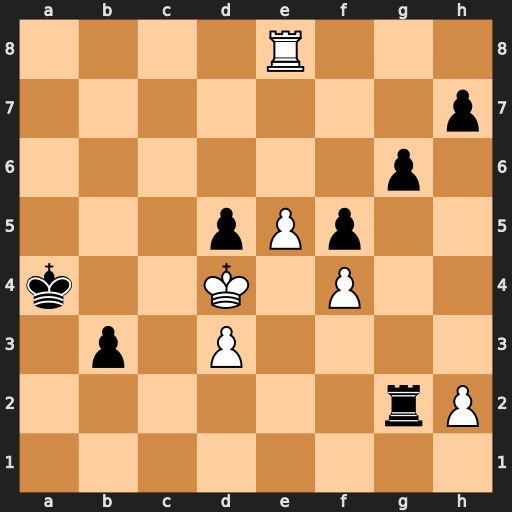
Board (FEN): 4R3/7p/6p1/3pPp2/k2K1P2/1p1P4/6rP/8
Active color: w
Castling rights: -
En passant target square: -
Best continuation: e6 b2 e7 b1=Q Ra8+ Kb3 Rb8+ Kc2 Rxb1 Re2 Rb7